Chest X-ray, PA view. Patient: 56 years old, sex F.
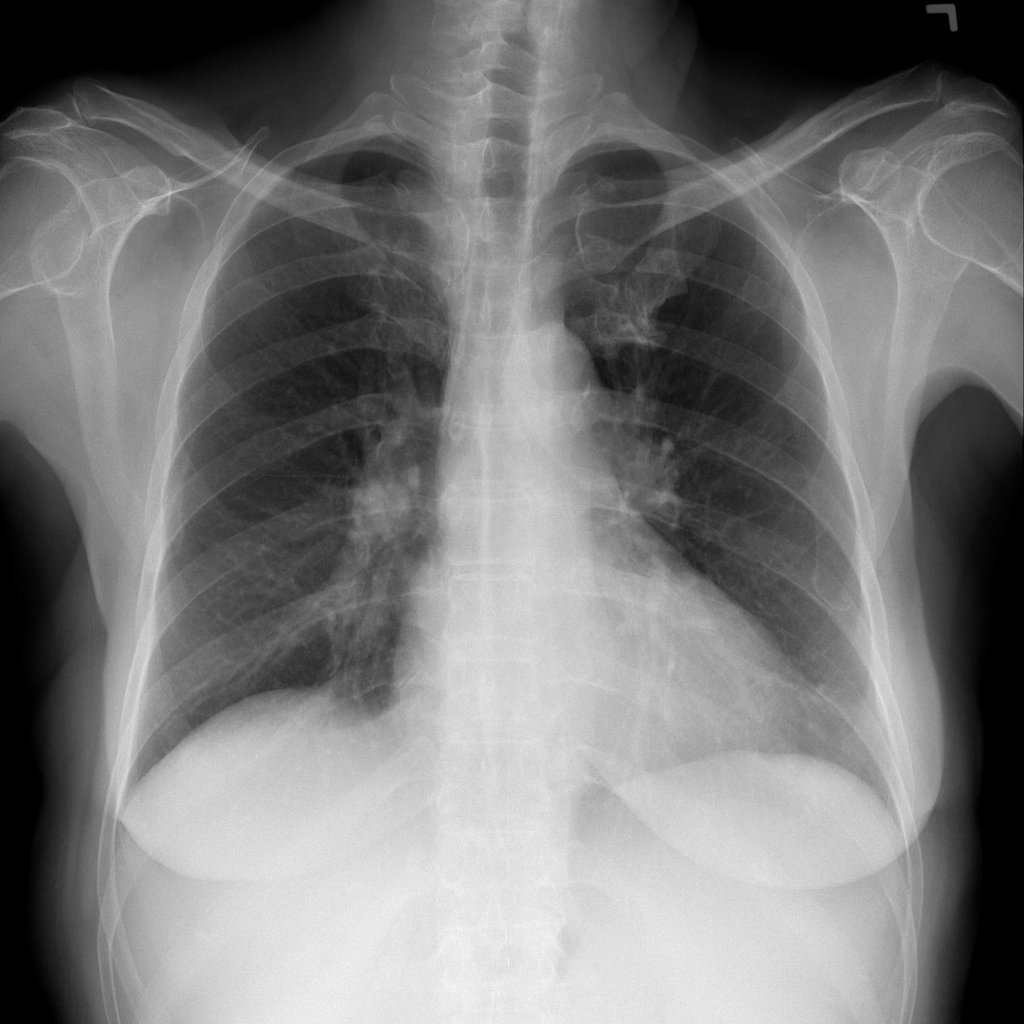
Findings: No Finding